Question: I was just curious what the correct way to draw a simple route line between a set of points was? I currently have an array of coordinates and when I pass it to polylineWithCoordinates and do all the other necessary things, it draws a big web of lines that interconnect all of the points to one another. I've looked at a few samples but none of them seem to do anything special to account for this, even when they use more than two points.
'''
- (void)viewDidLoad
{
[super viewDidLoad];
...
//Add drawing of route line
CLLocationCoordinate2D coordinates[[myCheckpoints count]];
int i = 0;
for (Checkpoint *ckpt in myCheckpoints)
{
coordinates[i] = CLLocationCoordinate2DMake([ckpt.lat floatValue] , [ckpt.lon floatValue]);
i++;
}
MKPolyline *route = [MKPolyline polylineWithCoordinates: coordinates count: [myCheckpoints count]];
[mapView addOverlay:route];
}
- (MKOverlayView *)mapView:(MKMapView *)mapView viewForOverlay:(id <MKOverlay>)overlay {
MKPolylineView *polylineView = [[[MKPolylineView alloc] initWithPolyline:overlay] autorelease];
polylineView.strokeColor = [UIColor greenColor];
polylineView.lineWidth = 5.0;
return polylineView;
}
'''
This is the code in my mapViewController that is responsible for the drawing, just in case somebody sees what I'm doing, or not doing.

Now that I look at everything much closer, is actually not connecting adjacent coordinates to each other. Each point only has 2 lines stemming from it connecting that point to 2 more points but I cant figure out the pattern its connecting them in.
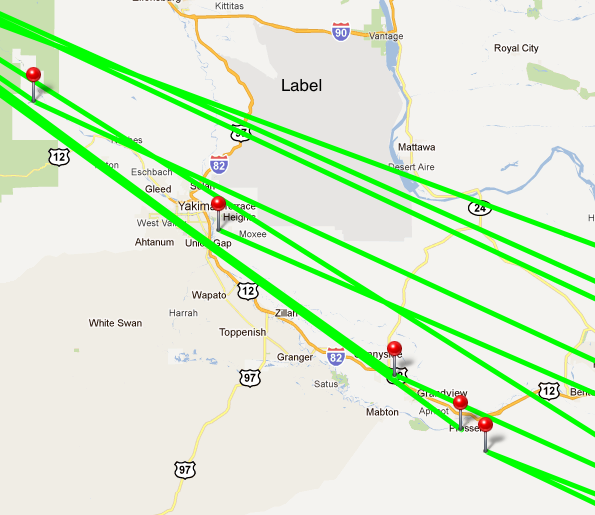
Answer: Make sure the coordinates in myCheckpoints are in the order that you want the lines drawn in.
It will draw the lines in the order the coordinates are provided.